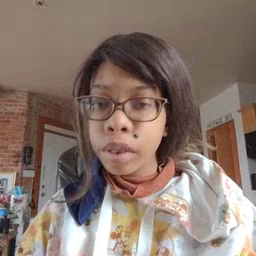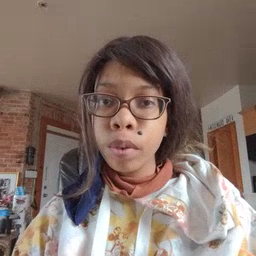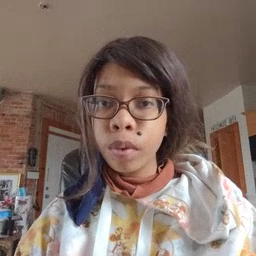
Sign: hide